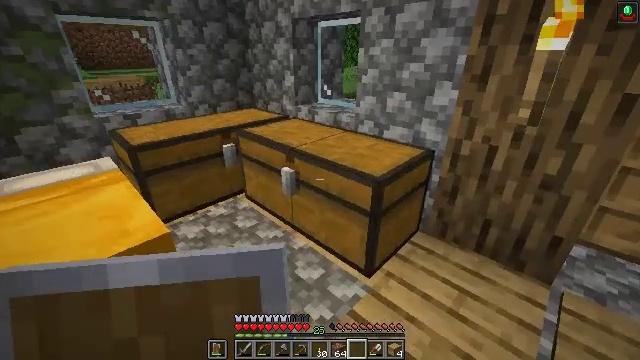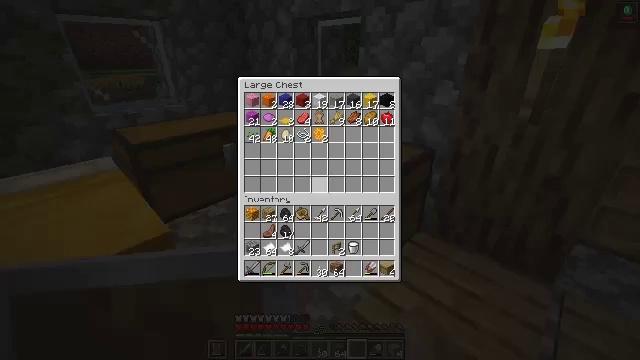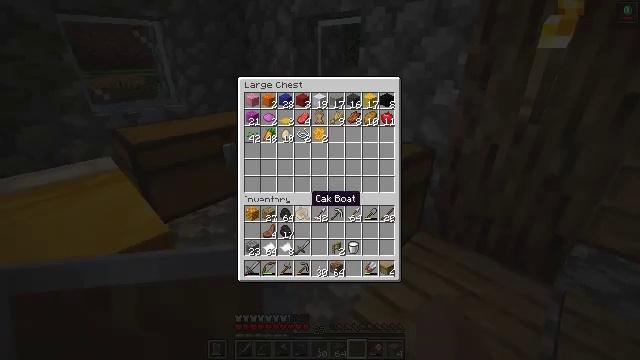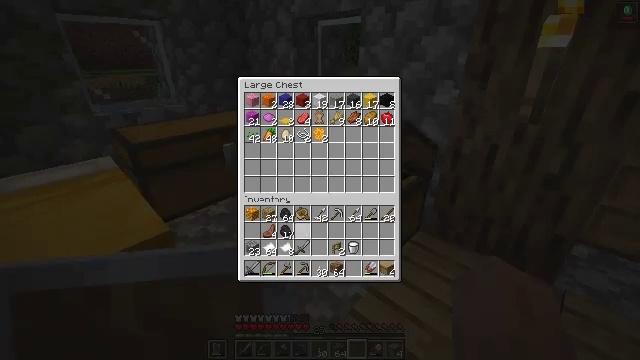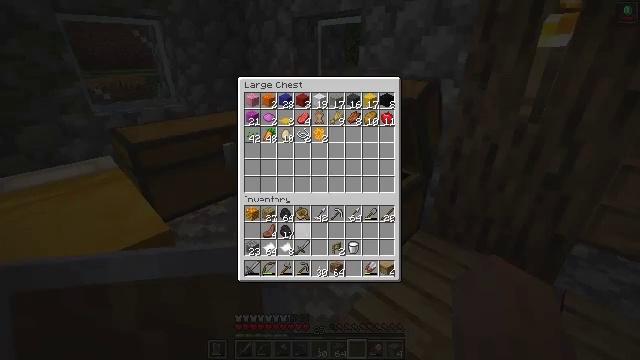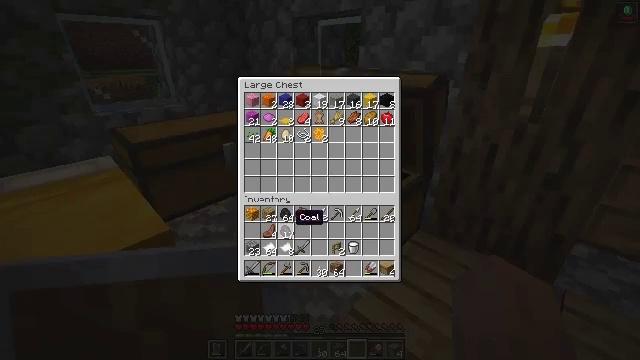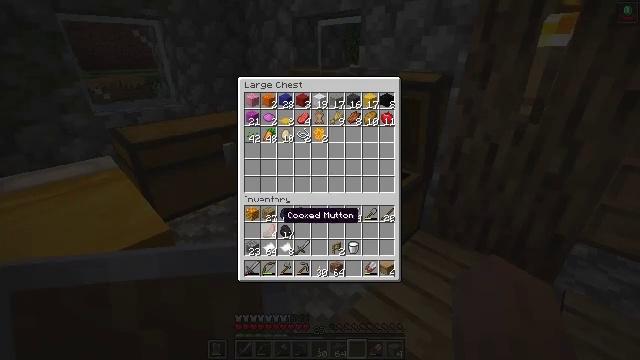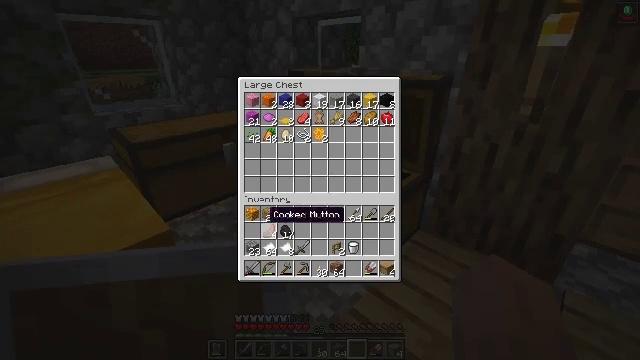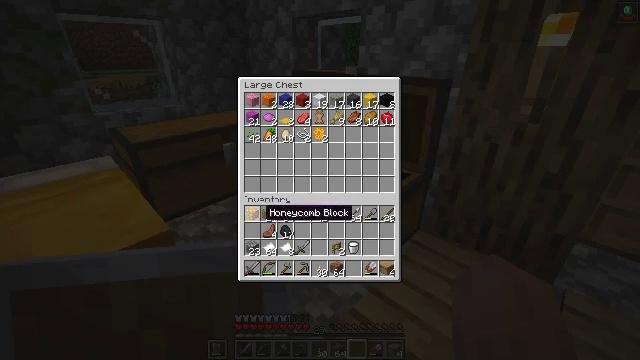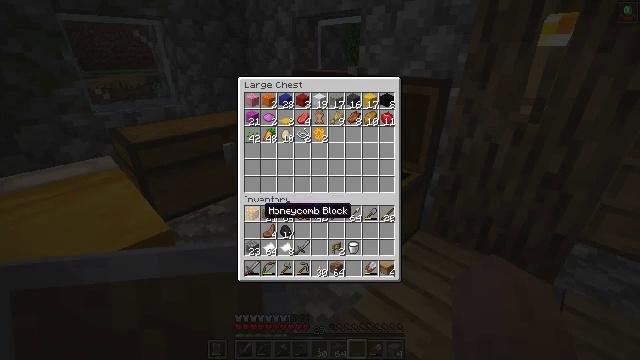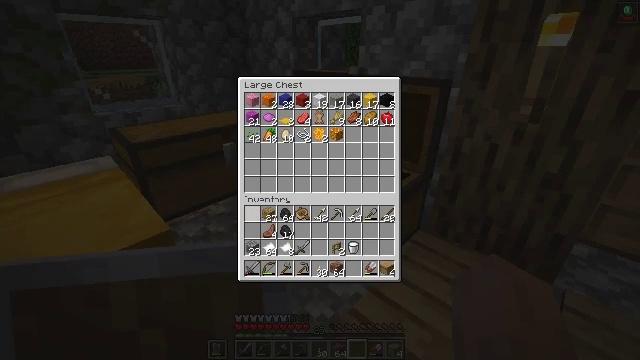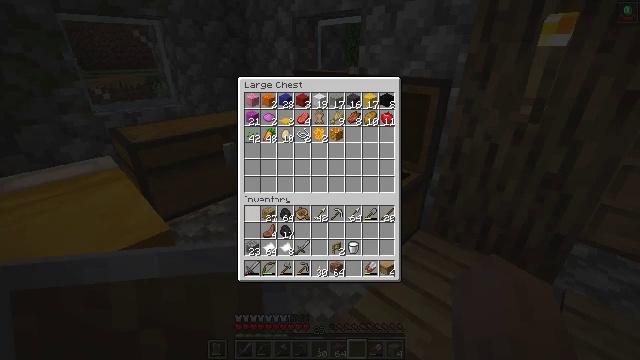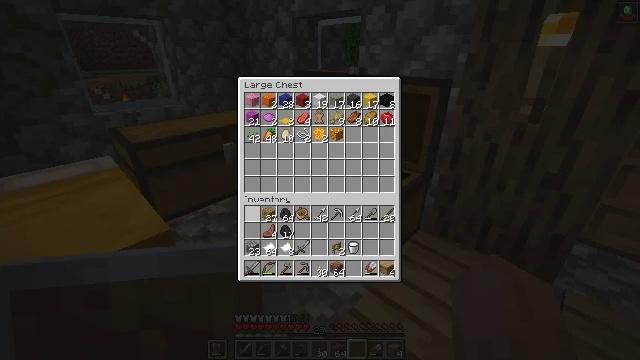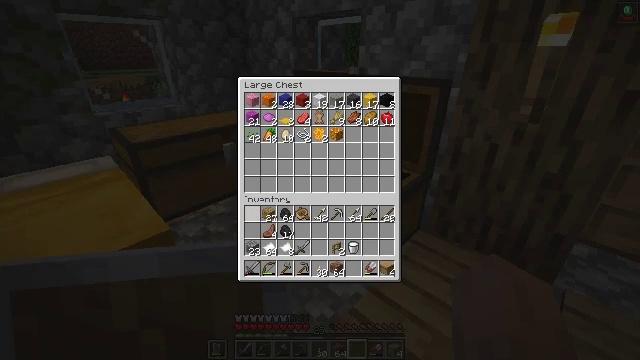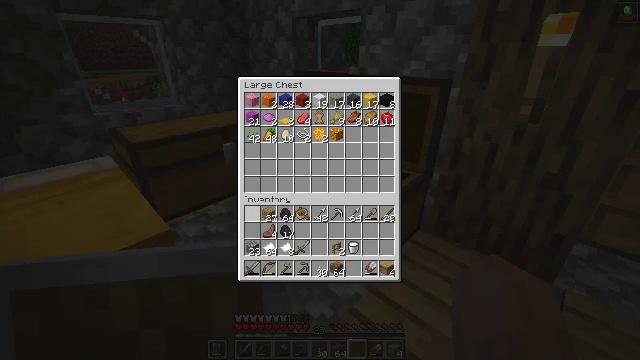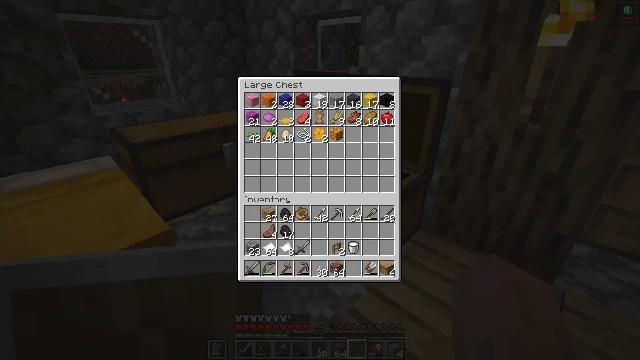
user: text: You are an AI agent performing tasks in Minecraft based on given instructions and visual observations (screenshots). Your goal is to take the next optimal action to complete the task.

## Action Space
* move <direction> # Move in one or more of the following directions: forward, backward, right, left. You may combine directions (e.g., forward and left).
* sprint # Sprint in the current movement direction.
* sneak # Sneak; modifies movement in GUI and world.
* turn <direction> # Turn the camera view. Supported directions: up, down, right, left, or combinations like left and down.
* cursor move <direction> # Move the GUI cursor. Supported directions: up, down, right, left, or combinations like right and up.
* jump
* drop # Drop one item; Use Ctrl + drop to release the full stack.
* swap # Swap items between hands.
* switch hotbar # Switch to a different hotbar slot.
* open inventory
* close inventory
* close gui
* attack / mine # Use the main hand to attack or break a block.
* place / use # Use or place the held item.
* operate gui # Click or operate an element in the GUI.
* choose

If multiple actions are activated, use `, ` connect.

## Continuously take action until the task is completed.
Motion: motion action
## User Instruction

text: craft item air
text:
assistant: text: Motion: no_op
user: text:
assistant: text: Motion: turn left and down
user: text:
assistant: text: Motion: turn left and down
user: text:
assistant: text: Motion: sneak
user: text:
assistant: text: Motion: sneak, turn left
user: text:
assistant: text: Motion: sneak, turn left
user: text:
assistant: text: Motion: sneak, turn left
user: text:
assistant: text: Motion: sneak
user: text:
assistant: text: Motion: sneak
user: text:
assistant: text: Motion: sneak, attack / mine
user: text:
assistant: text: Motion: sneak
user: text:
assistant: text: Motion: sneak
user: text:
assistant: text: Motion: sneak
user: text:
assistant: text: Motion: no_op
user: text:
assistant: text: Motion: turn right and up
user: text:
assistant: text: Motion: no_op
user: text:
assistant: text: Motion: turn right and up
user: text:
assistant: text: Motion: turn right and up
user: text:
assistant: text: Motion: turn up
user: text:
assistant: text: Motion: turn up
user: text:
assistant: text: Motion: no_op
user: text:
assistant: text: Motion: no_op
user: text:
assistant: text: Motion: attack / mine
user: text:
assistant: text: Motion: no_op
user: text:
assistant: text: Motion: turn down
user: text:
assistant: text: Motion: turn right and down
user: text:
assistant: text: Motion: turn down
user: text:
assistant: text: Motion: turn down
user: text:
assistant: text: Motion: turn up
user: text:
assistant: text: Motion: turn up